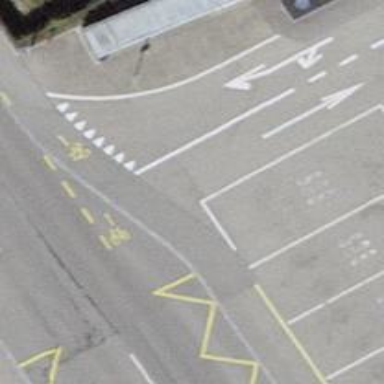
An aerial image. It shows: Asphalt road for service vehicles. It allows through traffic in the forward direction.